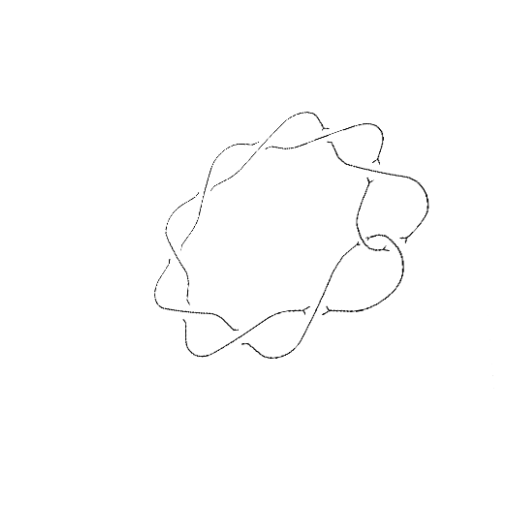
Crossing number: 10